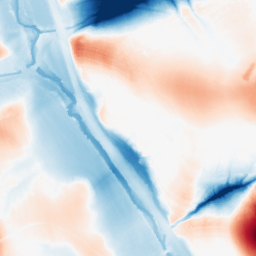
Category: morphological
Decomposition family: morphological
Decomposition parameters: operation: average
size: 50
Upsampling method: quintic
Upsampling parameters: scale: 8
Upsampling scale: 8